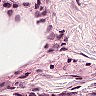
Metastatic tissue present: no